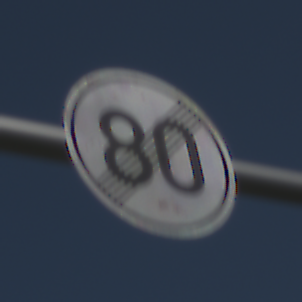
Verkehrszeichen: EndeGeschwindigkeit80
Umgebung: Outdoor, Nature
Tageszeit: Midday
Wetter: Clear
Licht: Natural
Jahreszeit: NotSpecified
Kontrast: HighContrast